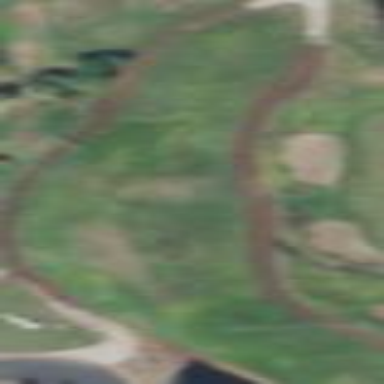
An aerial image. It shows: Rough grassy area used for golf.